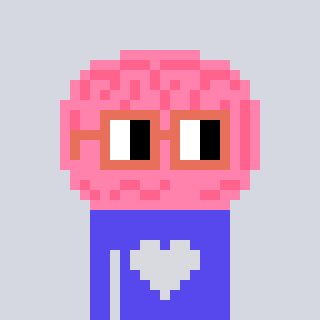
a pixel art character with square orange glasses, a brain-shaped head and a computerblue-colored body on a cool background